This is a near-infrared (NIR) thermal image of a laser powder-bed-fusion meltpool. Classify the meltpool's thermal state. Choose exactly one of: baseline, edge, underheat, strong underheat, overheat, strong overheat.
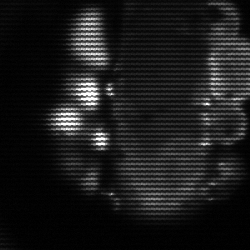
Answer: strong underheat